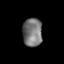
Tissue: lung
Cell type: Epithelial cells
Senescence score: 0.2061
Nuclear area (px): 546
Mean DAPI intensity: 117.987